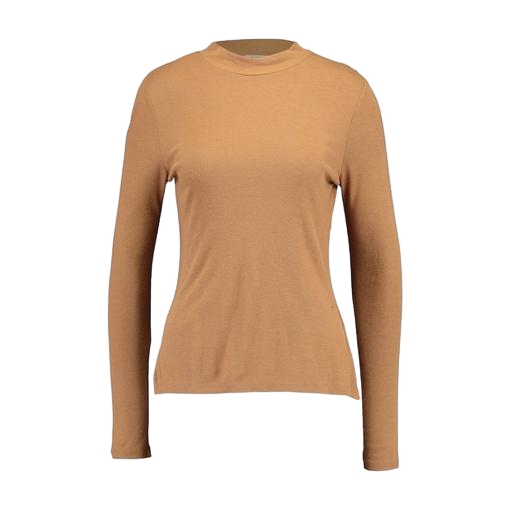
brown women's ribbed long sleeve jersey t-shirt, high-neck top, high-neck ribbed-jersey t-shirt, white background